Question: I am trying to style up a definition list with on top row and there corresponding dd's on sitting directly below on a seperate line
'''
<dl>
<dt>Term 1</dt>
<dd>Definition 1</dd>
<dt>Term 2</dt>
<dd>Definition 2</dd>
<dt>Term 3</dt>
<dd>Definition 3</dd>
</dl>
'''
'''
dl {
margin: 0;
padding: 0 0 30px;
}
dt, dd {
float: left;
margin: 0;
width: 33%;
}
'''
I need them to sit something like below:

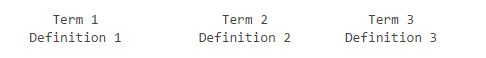
Answer: Without a containing element (which '<dl>' does not provide or allow for) around each '<dd>' and '<dt>' pair, and without resorting to likely-brittle absolute positioning, I think you're going to find that you'll need different markup to accomplish that layout.
It's not quite as semantically clean as your original markup, since it splits up the '<dl>' into three separate definition lists, but <URL>.